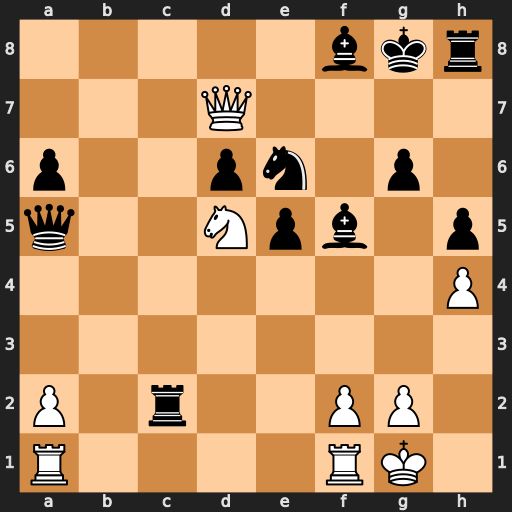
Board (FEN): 5bkr/3Q4/p2pn1p1/q2Npb1p/7P/8/P1r2PP1/R4RK1
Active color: w
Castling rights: -
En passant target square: -
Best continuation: Nf6#